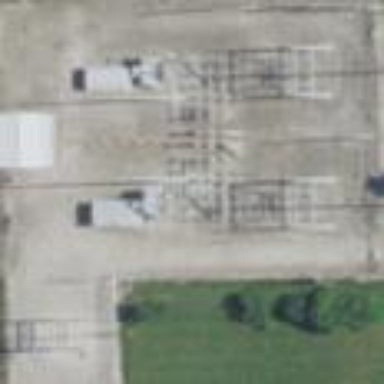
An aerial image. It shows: Power substation.